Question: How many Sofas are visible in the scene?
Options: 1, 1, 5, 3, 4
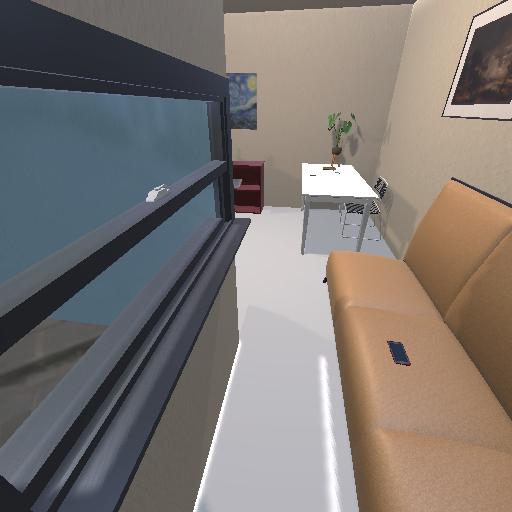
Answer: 1